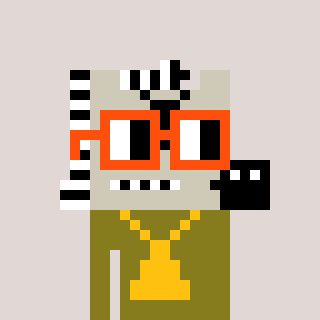
a pixel art character with square orange glasses, a zebra-shaped head and a gunk-colored body on a warm background